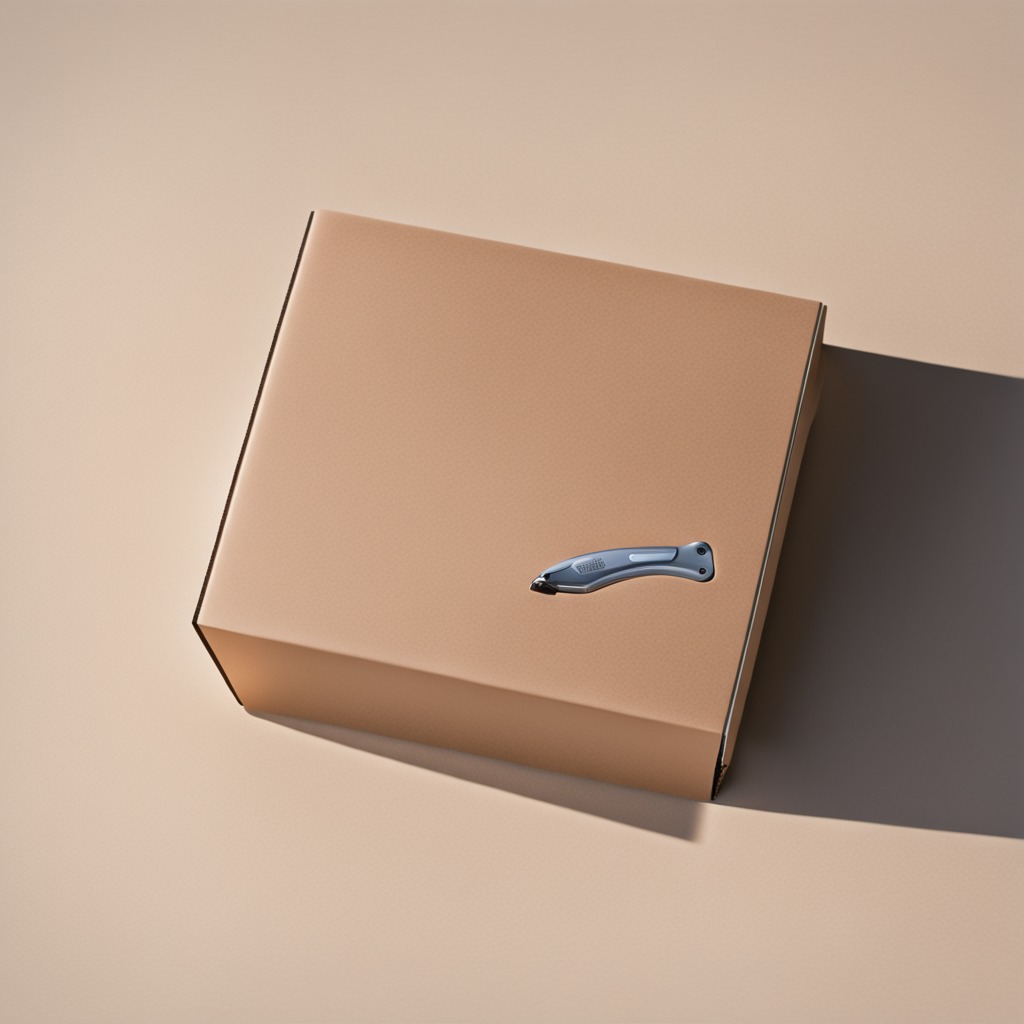
A utility knife lies on a clean dry cardboard box surface in an outdoor workshop during daytime bright natural light soft shadows slightly creased but